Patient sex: M
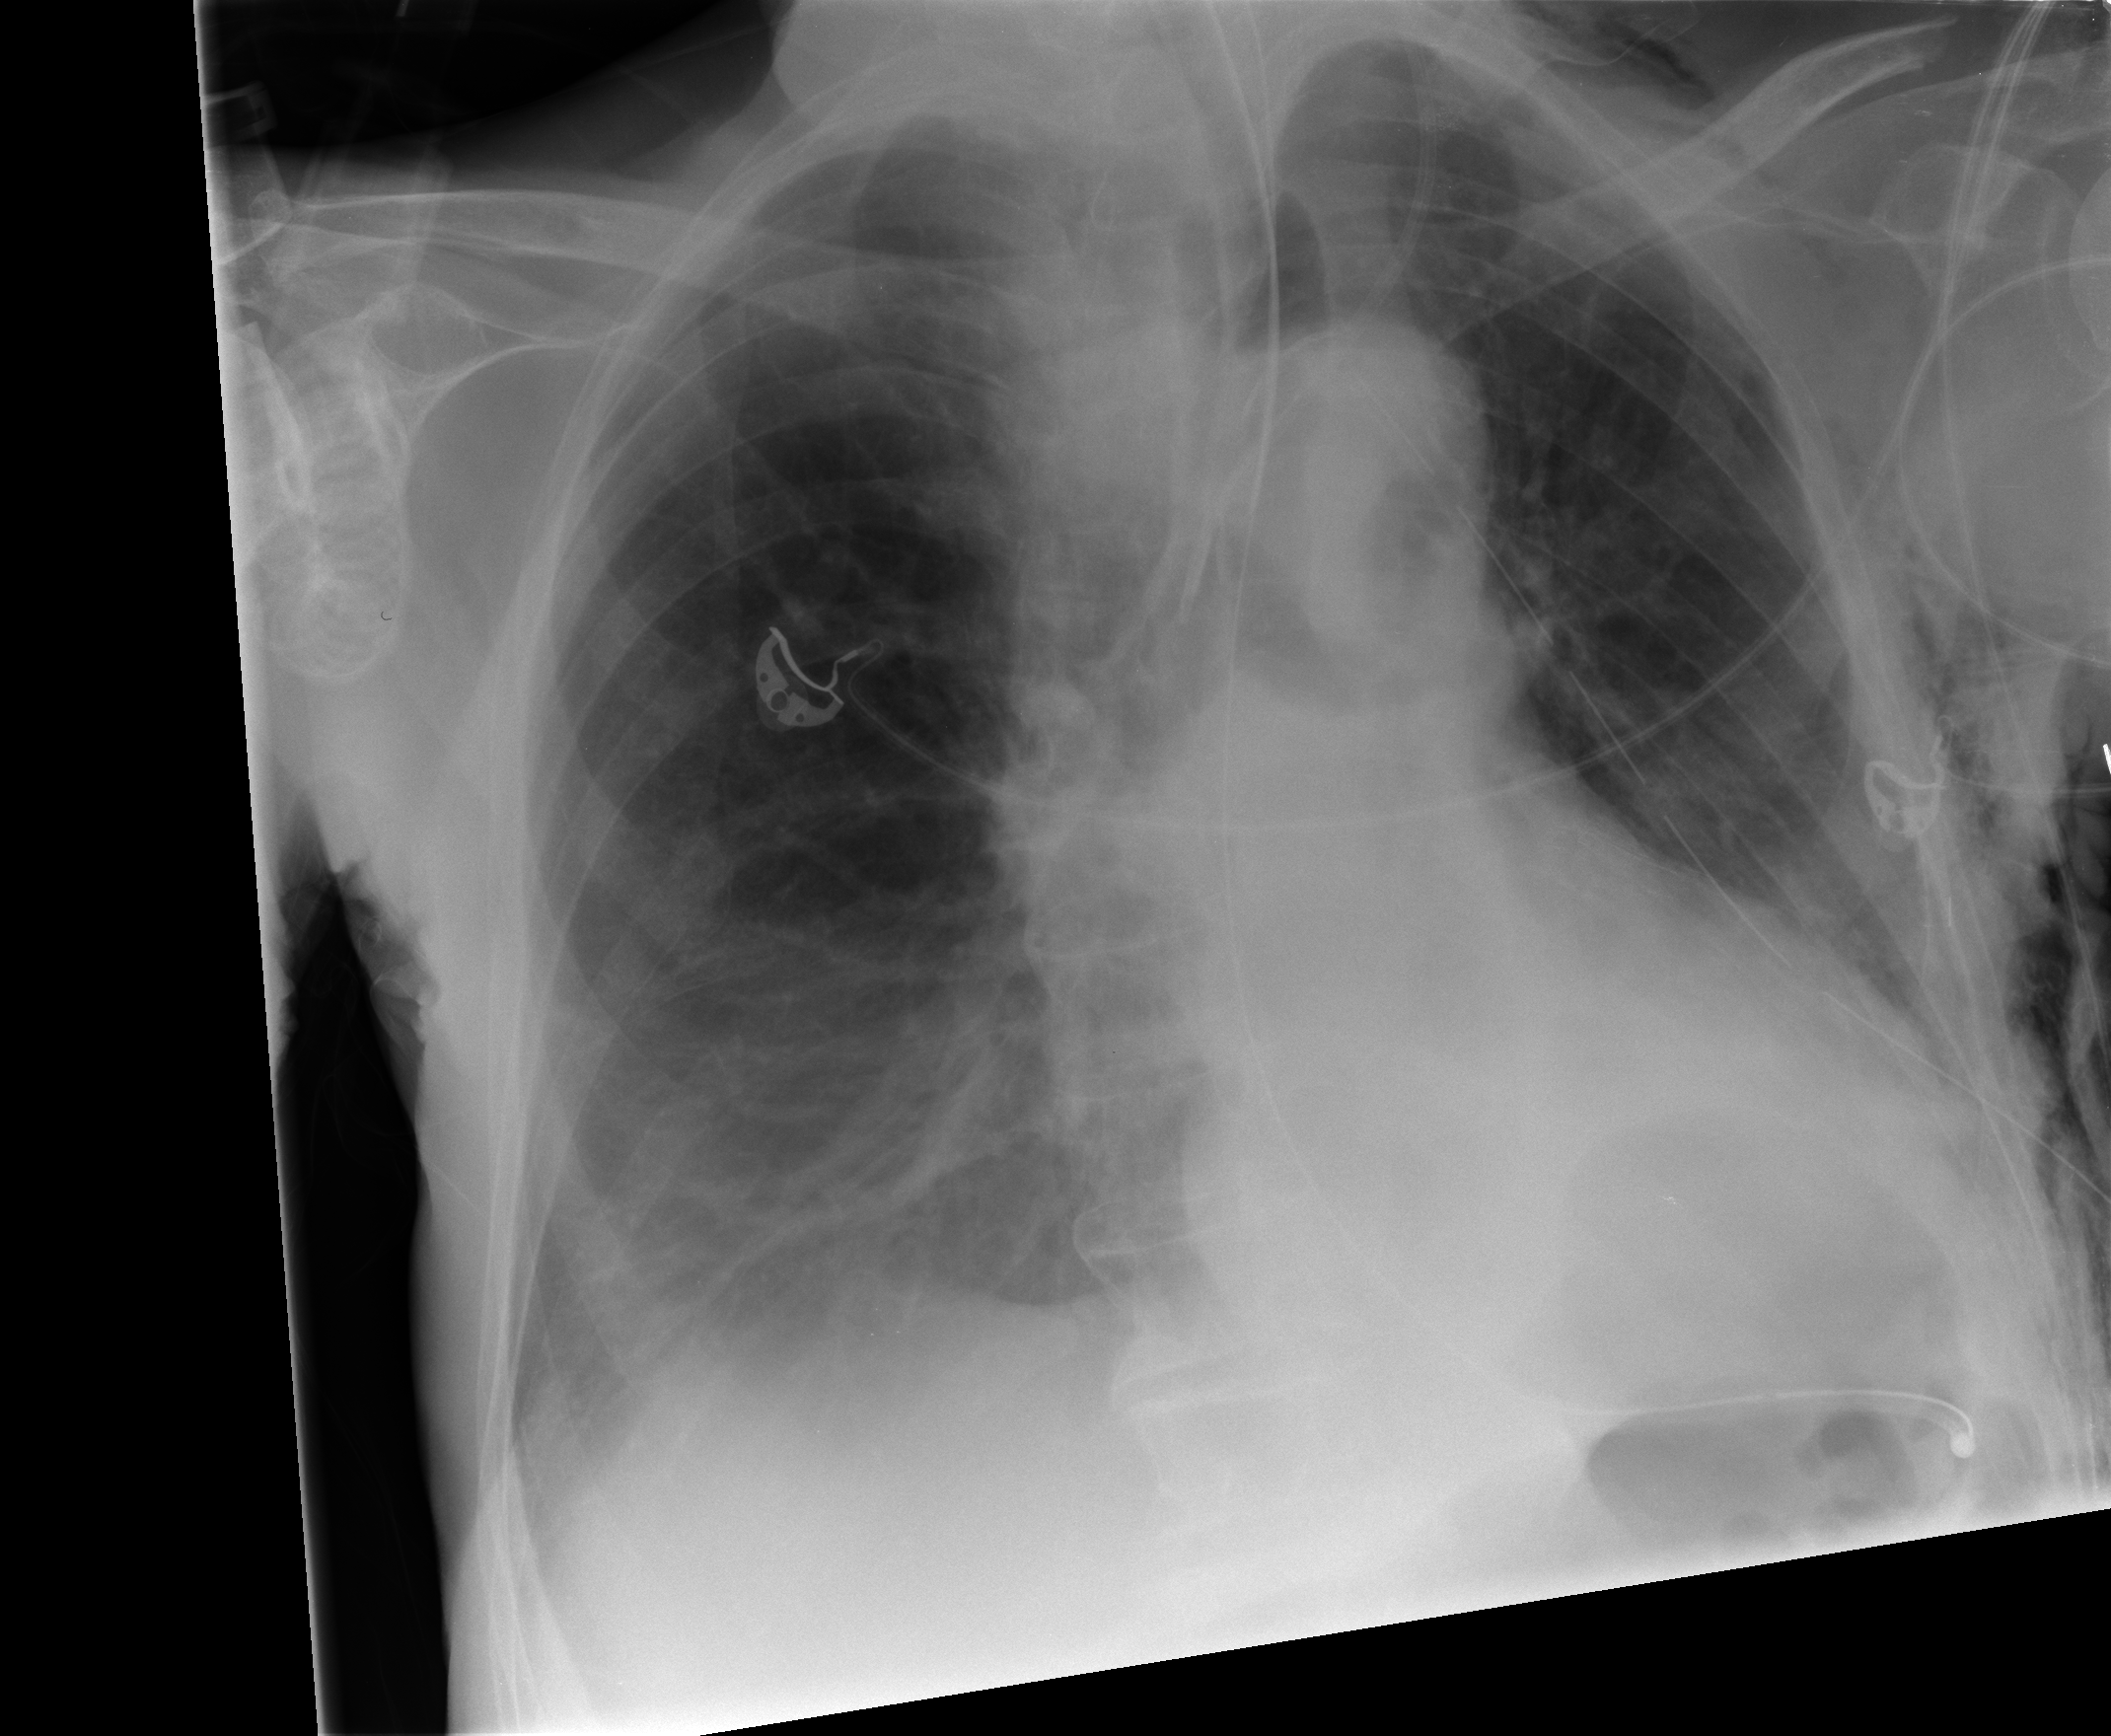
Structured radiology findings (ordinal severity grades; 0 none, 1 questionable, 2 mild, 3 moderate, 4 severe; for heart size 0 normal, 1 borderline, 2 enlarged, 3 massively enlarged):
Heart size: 0
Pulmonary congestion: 1
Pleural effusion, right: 1
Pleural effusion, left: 1
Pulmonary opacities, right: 0
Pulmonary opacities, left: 0
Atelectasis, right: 1
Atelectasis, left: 0